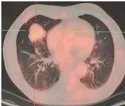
Clinical response to long-term immunotherapy and the effect of surgery. (C) The result of PD-L1 staining before immunotherapy.
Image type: radiology (pet)